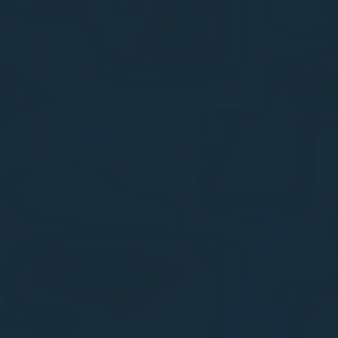
Label: other